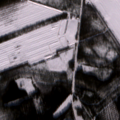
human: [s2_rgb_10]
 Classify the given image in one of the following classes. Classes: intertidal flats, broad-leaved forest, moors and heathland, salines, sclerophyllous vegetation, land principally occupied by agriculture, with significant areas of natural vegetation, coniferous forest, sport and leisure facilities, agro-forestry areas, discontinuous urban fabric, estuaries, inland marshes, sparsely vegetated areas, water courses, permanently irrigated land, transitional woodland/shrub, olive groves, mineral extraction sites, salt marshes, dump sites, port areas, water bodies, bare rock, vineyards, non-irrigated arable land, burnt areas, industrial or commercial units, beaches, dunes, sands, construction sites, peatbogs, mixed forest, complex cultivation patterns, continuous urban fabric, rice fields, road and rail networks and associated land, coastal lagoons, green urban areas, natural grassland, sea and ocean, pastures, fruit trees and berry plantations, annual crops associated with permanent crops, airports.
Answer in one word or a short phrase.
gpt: non-irrigated arable land, coniferous forest, mixed forest, peatbogs